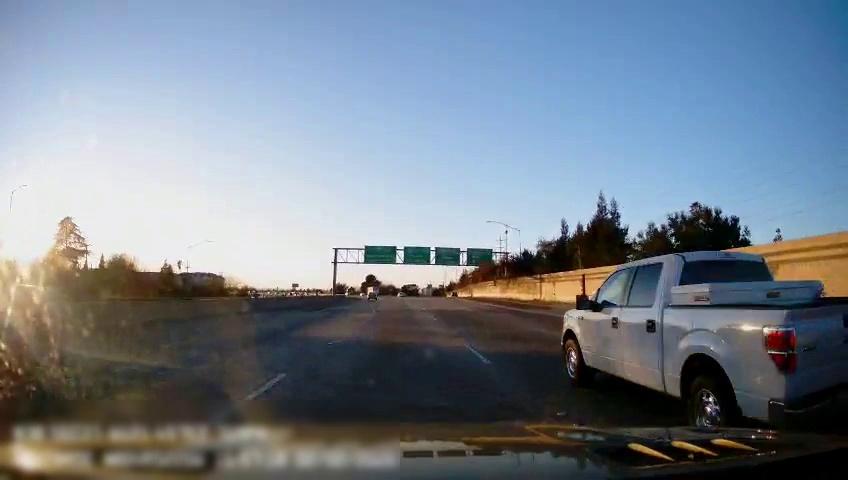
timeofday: Day
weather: Sunny
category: Drivable Space
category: Vehicles | Truck
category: Vehicles | Car
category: Vehicles | Truck
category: Lanes | Alternate Lane
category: Lanes | Current Lane
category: Lanes | Current Lane
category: Traffic | Signs
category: Traffic | Signs
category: Traffic | Lights
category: Traffic | Signs